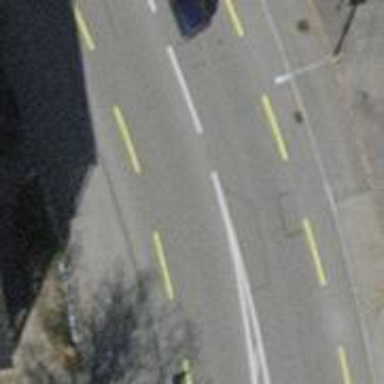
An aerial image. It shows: Secondary road with asphalt surface and dedicated cycle lane.